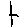
Label: line